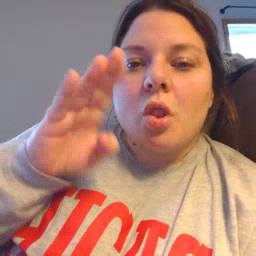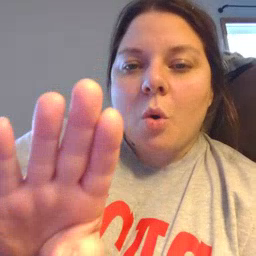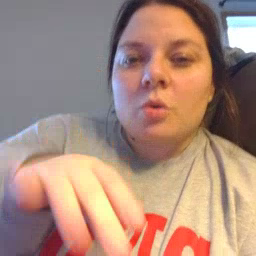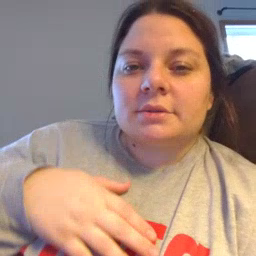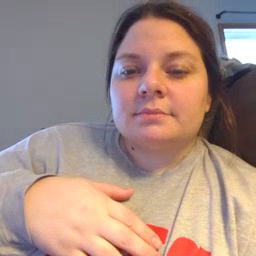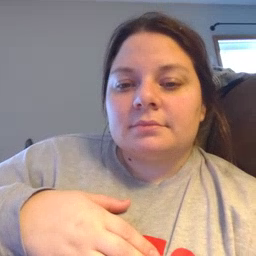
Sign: close